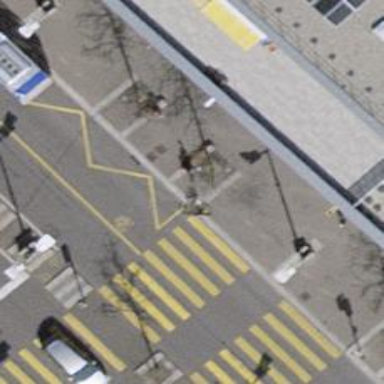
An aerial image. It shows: Kerb serving as barrier.